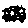
Label: star